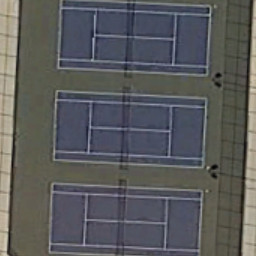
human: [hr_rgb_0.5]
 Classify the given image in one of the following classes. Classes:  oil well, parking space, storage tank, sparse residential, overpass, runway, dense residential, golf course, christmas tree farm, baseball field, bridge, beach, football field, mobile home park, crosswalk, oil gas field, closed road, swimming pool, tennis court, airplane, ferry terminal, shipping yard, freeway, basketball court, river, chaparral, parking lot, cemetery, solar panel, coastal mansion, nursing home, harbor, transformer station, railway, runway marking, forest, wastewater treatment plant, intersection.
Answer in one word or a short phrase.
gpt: tennis court